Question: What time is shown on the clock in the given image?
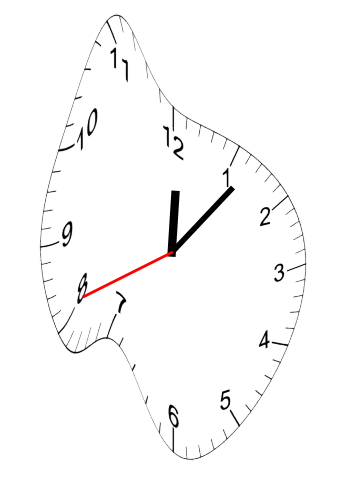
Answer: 12:06:41